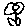
Label: flower